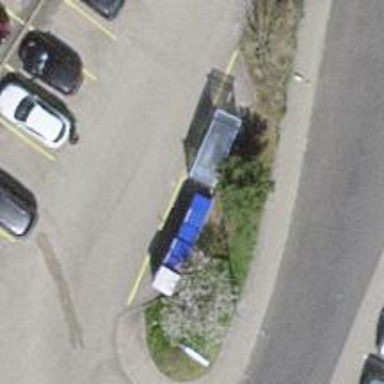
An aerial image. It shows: Recycling container at amenity designated for recycling.